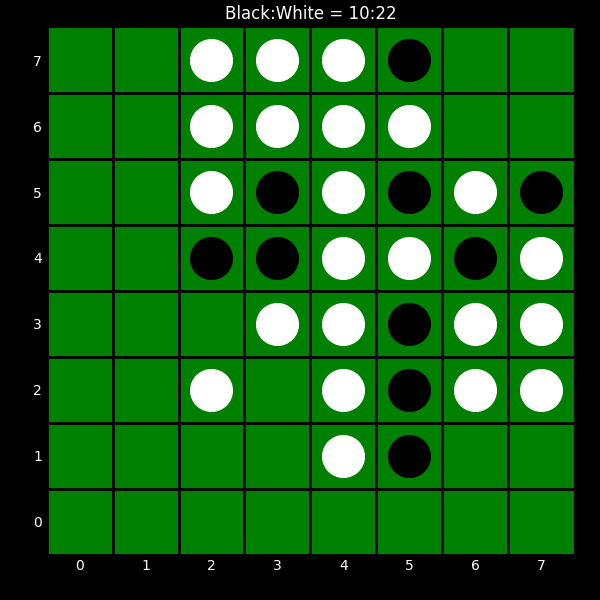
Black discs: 10
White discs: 22